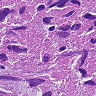
Metastatic tissue present: yes